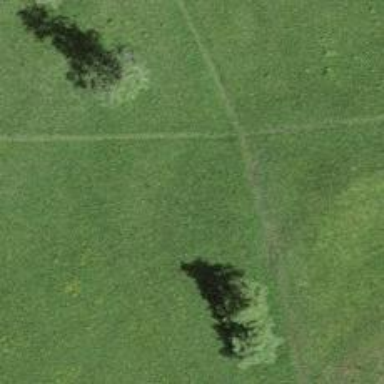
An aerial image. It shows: Grass path.